Field crop: maize
Growth stage: 2
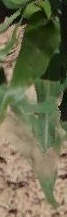
Species: maize